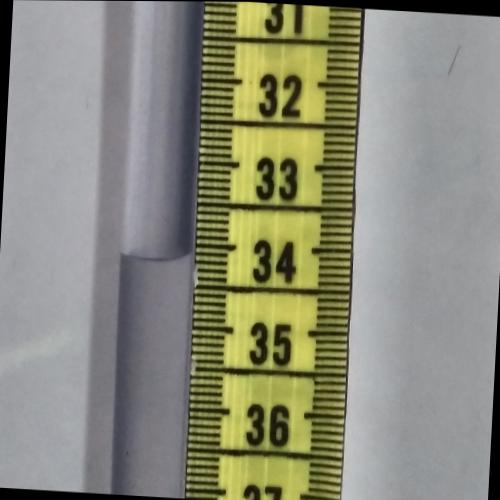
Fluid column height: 34.2 cm